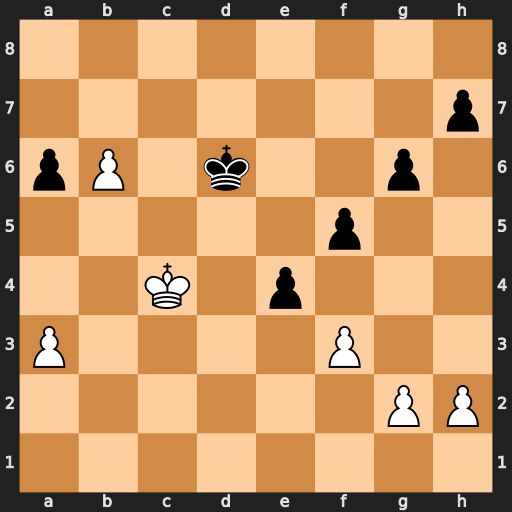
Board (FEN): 8/7p/pP1k2p1/5p2/2K1p3/P4P2/6PP/8
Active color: w
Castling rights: -
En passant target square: -
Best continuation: fxe4 fxe4 a4 a5 Kd4